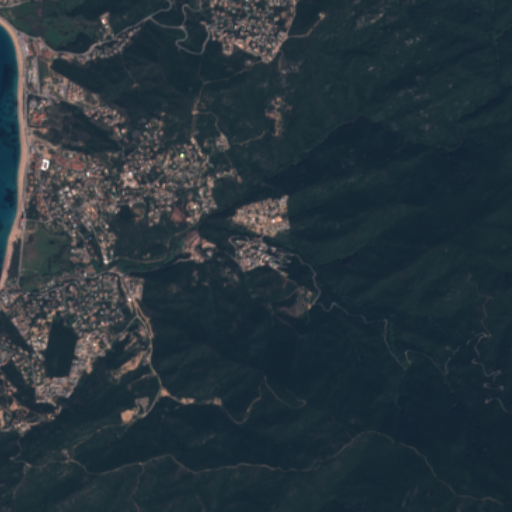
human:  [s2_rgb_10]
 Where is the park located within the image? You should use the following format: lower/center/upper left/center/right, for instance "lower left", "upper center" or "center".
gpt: The park is located in the lower left of the image.
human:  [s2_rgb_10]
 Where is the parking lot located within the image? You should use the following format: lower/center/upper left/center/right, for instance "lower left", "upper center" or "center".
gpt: The parking lot is located in the upper left of the image.
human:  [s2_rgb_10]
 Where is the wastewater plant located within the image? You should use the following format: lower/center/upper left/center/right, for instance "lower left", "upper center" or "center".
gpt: The wastewater plant is located in the lower left of the image.
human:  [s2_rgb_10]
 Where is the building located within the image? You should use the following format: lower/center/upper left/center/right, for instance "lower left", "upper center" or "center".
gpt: There is no building in the image.